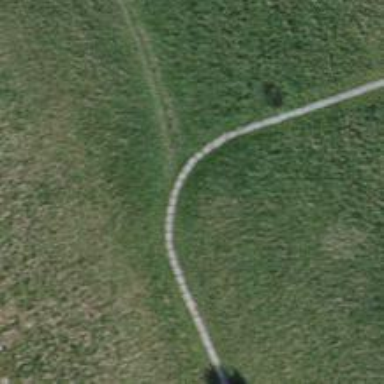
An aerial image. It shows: Paved path.